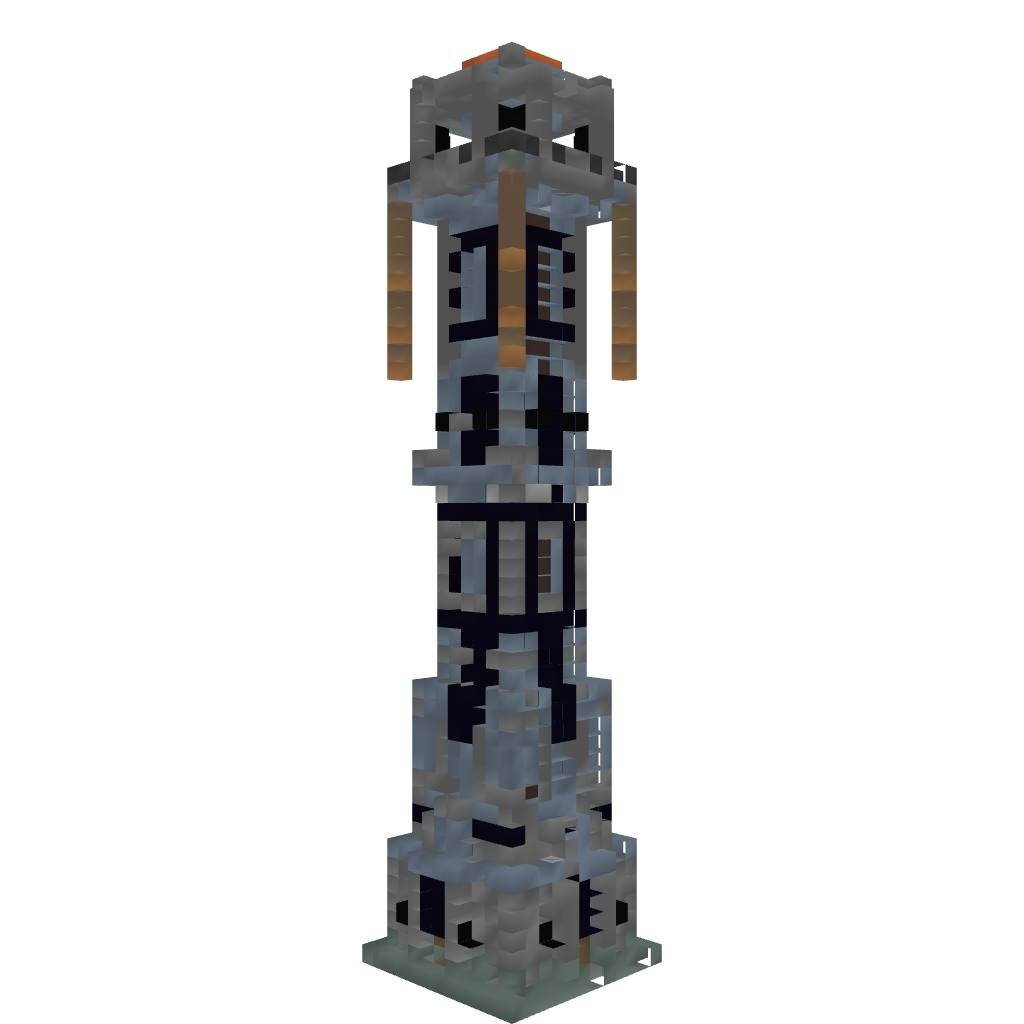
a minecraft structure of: Ornated Stone Tower